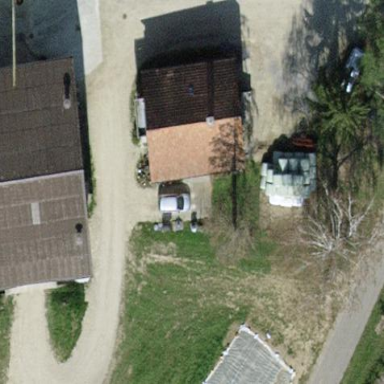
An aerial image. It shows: Farmyard area.